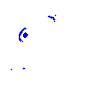
Particle: electron